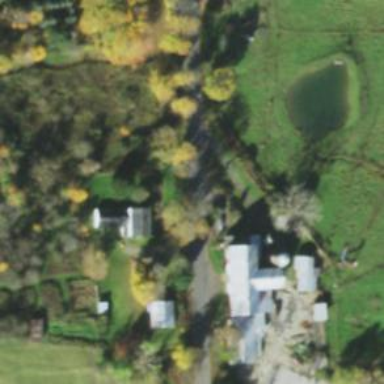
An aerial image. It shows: Farm area.